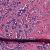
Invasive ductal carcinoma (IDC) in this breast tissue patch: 1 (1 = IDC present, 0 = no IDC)